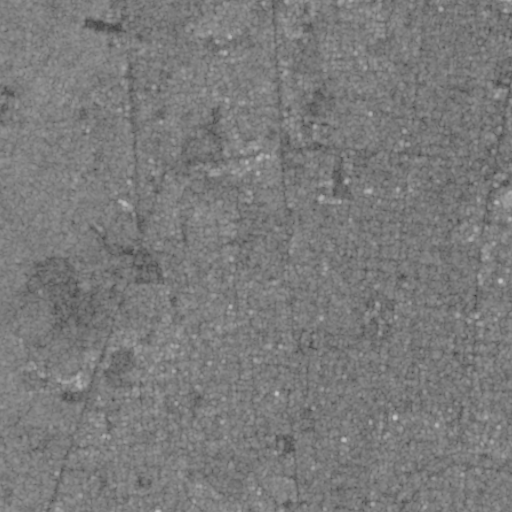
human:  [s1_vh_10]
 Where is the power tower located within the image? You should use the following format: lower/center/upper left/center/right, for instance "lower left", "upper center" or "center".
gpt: The power tower is located in the upper left of the image.
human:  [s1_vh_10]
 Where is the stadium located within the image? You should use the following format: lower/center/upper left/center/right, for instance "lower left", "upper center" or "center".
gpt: The stadium is located in the center right of the image.
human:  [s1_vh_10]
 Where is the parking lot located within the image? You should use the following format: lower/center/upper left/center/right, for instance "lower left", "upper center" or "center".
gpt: There is no parking lot in the image.

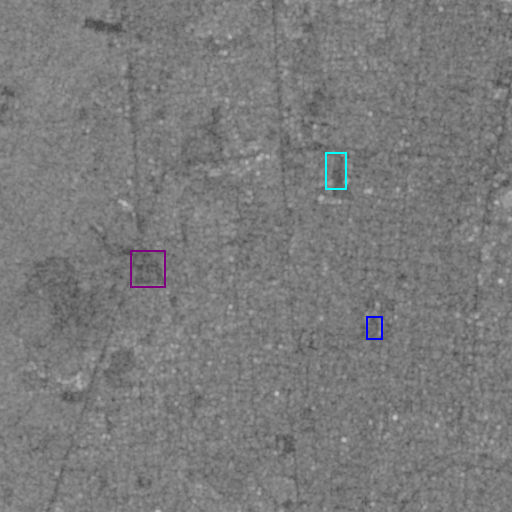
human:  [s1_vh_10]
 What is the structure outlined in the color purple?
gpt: The structure outlined in purple is a park.
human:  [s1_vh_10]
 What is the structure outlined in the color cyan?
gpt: The structure outlined in cyan is a parking lot.
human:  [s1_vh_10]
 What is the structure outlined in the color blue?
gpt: The structure outlined in blue is a stadium.
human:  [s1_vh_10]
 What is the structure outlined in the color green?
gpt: There is no green outline.